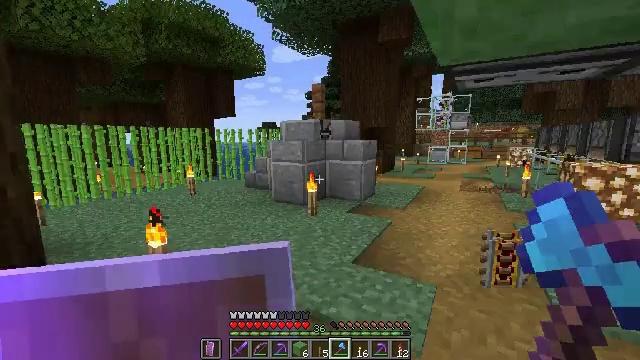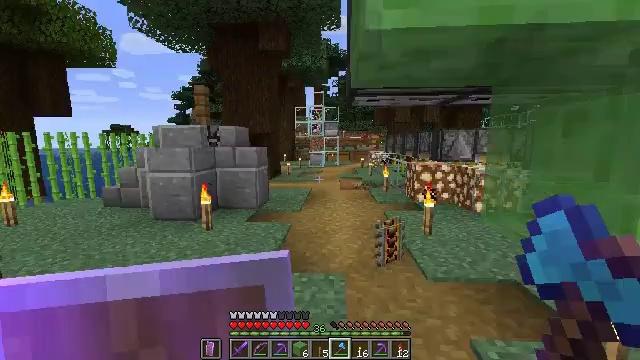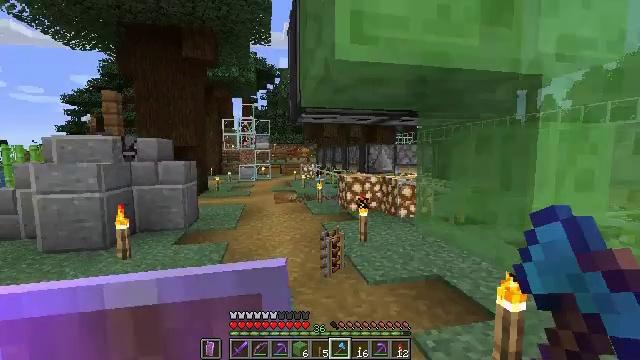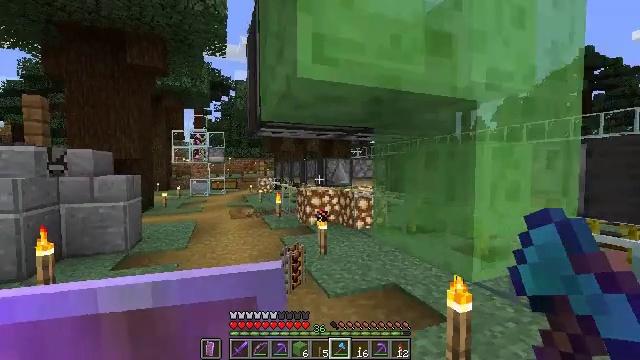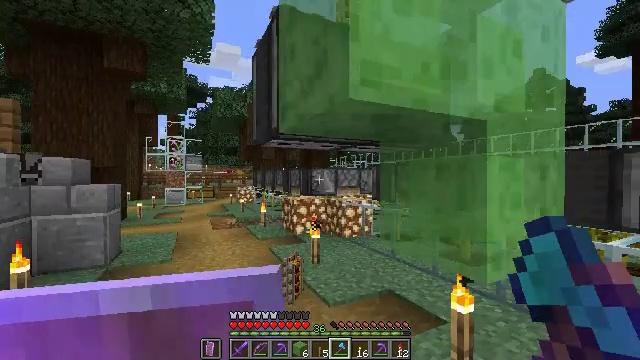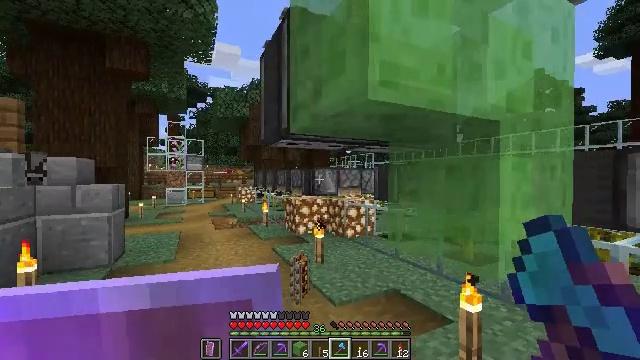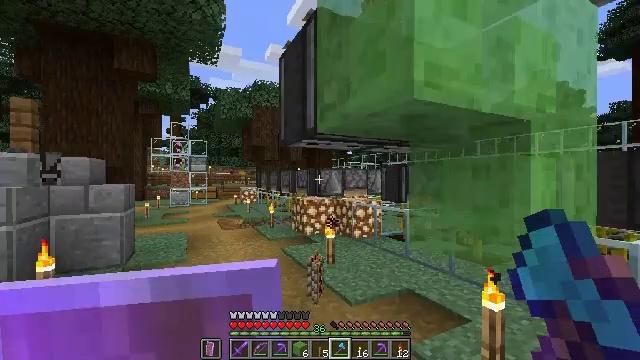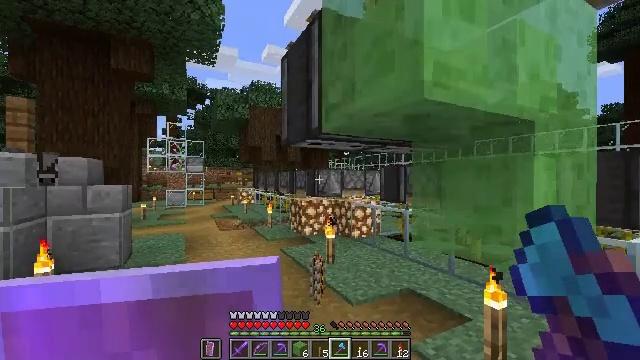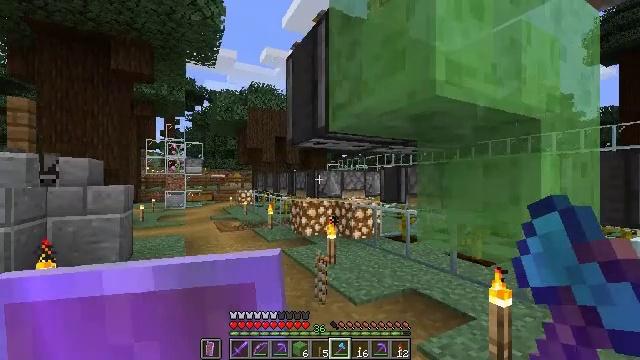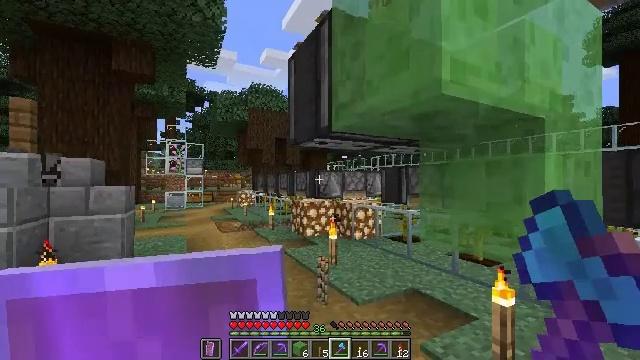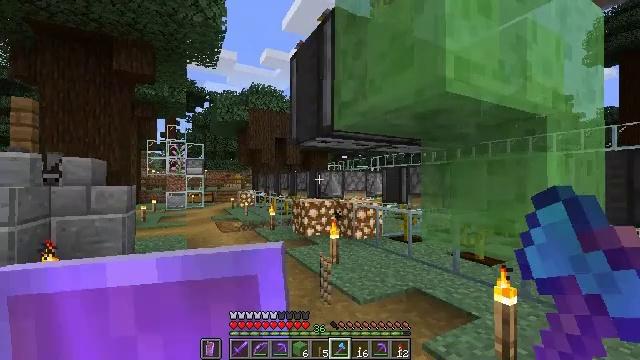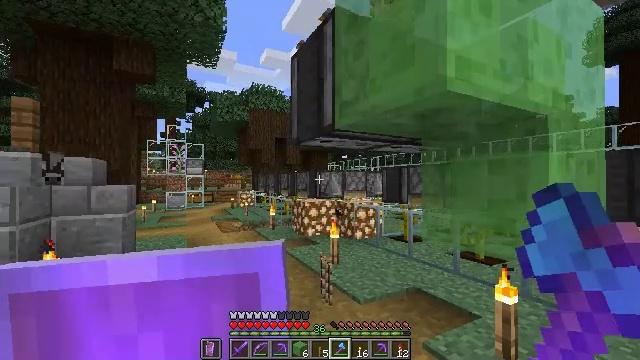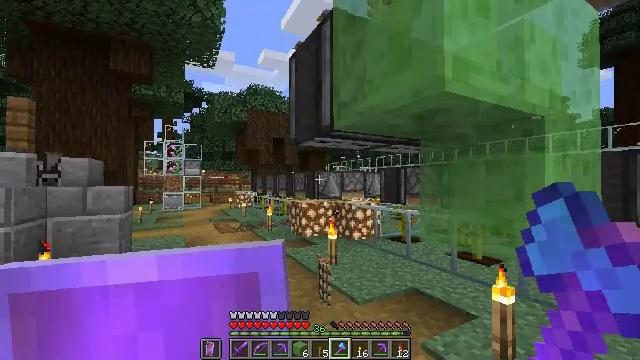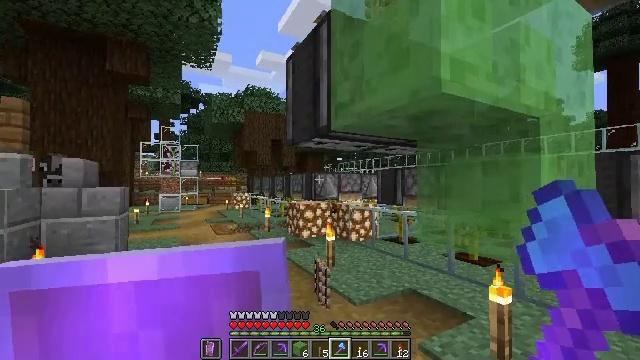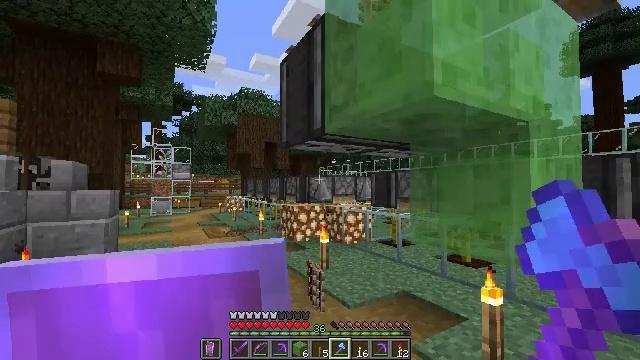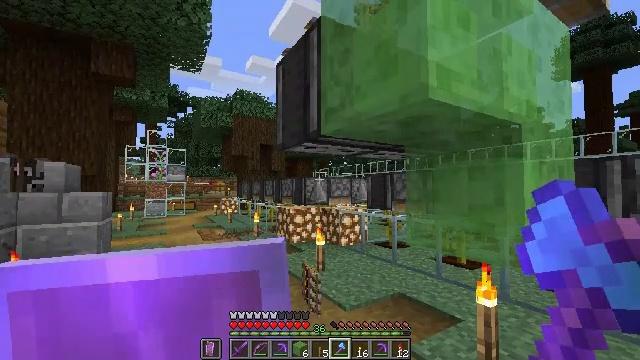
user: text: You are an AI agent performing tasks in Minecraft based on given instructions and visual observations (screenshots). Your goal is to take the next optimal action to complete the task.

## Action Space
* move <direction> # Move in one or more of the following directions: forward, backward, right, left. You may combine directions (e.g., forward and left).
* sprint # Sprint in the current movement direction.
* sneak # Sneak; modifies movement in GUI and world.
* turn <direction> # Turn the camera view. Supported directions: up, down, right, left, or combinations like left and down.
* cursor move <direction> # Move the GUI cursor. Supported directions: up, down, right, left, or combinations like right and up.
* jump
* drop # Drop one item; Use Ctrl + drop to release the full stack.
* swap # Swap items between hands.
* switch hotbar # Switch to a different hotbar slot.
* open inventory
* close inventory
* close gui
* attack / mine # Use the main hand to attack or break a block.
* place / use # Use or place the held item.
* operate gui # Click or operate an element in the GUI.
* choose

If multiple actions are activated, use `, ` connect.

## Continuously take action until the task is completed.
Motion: motion action
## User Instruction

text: Break the slime block to collect it.
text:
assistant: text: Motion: move left, turn right and up
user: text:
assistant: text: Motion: move left, turn right and up
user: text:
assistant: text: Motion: move left, turn right and up
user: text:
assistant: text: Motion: move left, turn right and up
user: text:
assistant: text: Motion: move left
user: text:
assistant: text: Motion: no_op
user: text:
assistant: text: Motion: no_op
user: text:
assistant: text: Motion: no_op
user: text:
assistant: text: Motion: no_op
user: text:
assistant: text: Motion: no_op
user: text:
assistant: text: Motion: no_op
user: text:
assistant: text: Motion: no_op
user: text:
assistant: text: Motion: no_op
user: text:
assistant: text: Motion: turn right
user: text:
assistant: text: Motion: no_op
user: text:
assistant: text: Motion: no_op
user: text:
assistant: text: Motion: no_op
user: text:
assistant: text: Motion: no_op
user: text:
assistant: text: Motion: no_op
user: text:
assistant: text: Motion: no_op
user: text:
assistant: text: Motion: no_op
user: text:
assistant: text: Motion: no_op
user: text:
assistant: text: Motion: no_op
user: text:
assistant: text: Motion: no_op
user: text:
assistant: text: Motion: no_op
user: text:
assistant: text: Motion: no_op
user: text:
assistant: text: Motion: no_op
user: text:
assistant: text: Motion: no_op
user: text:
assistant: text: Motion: no_op
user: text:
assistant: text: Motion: no_op